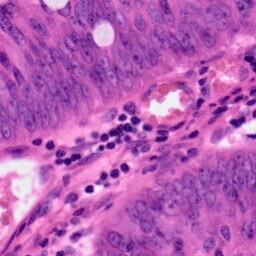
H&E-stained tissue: Colon